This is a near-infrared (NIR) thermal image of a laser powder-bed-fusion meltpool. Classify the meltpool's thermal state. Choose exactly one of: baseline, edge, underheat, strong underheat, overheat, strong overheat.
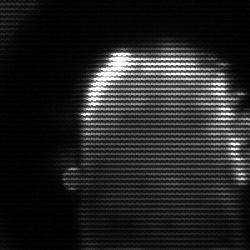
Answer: baseline